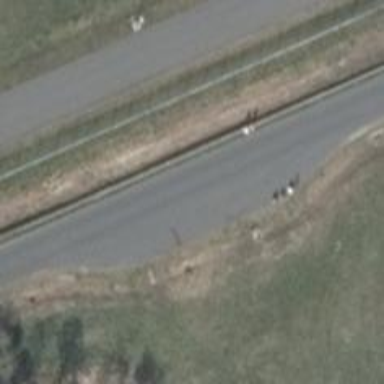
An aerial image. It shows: Passing place on the road.